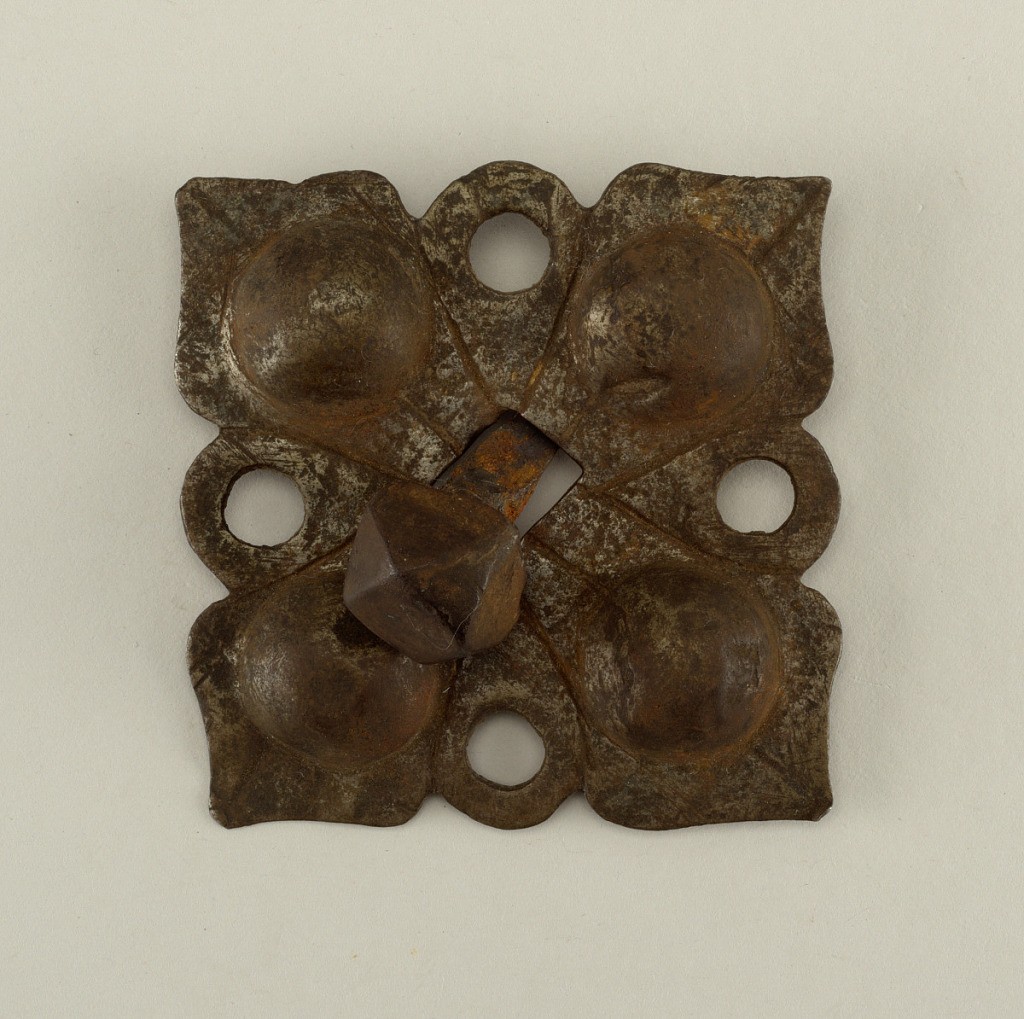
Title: decorative door nail
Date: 17th century
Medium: Wrought iron
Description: Square type, pierced and embossed with wrought lines. Quadrant leaf design based on old examples, with circular piercing between leaves. Faceted square nail head on square shank.